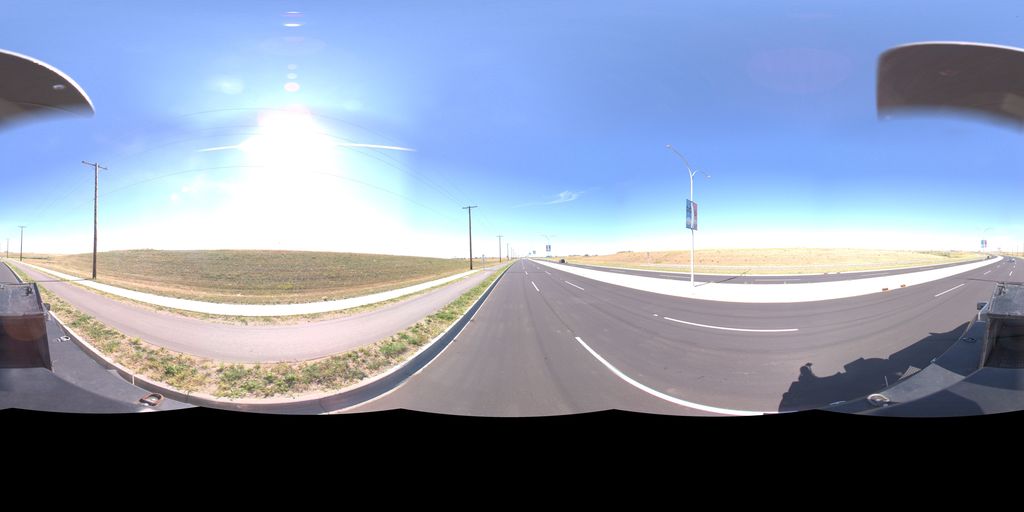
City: saskatoon